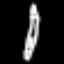
Label: pencil